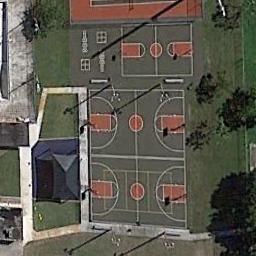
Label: basketball_court